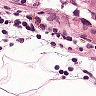
Metastatic tissue present: yes